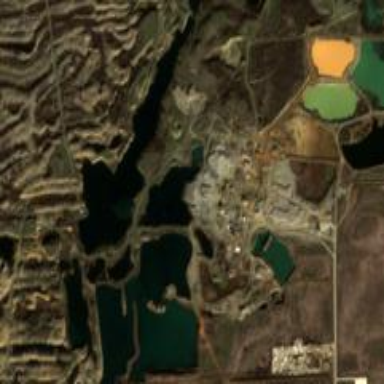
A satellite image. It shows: Tailings pond that is man-made.